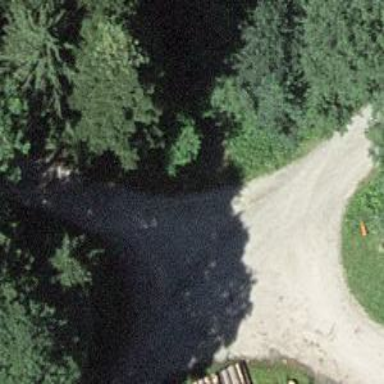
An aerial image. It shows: Unpaved path.